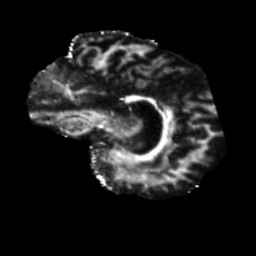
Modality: FA
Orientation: sagittal
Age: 62
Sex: female
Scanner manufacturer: siemens
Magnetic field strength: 3 T
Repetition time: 5.25 s
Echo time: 0.08 s